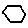
Label: hexagon